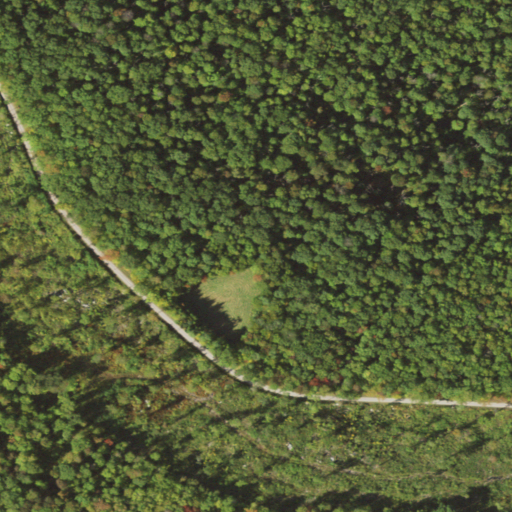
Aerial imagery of cliff(s) in Pennsylvania named Shelter Rocks containing deciduous forest, open development, shrub, low intensity development, and evergreen forest